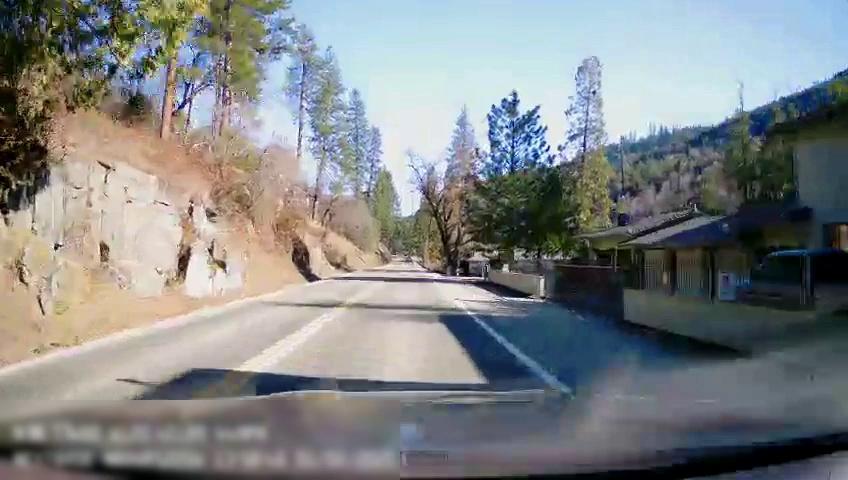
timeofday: Day
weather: Sunny
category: Drivable Space
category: Drivable Space
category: Vehicles | SUV
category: Lanes | Opposite Lane
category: Lanes | Current Lane
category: Lanes | Opposite Lane
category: Lanes | Current Lane